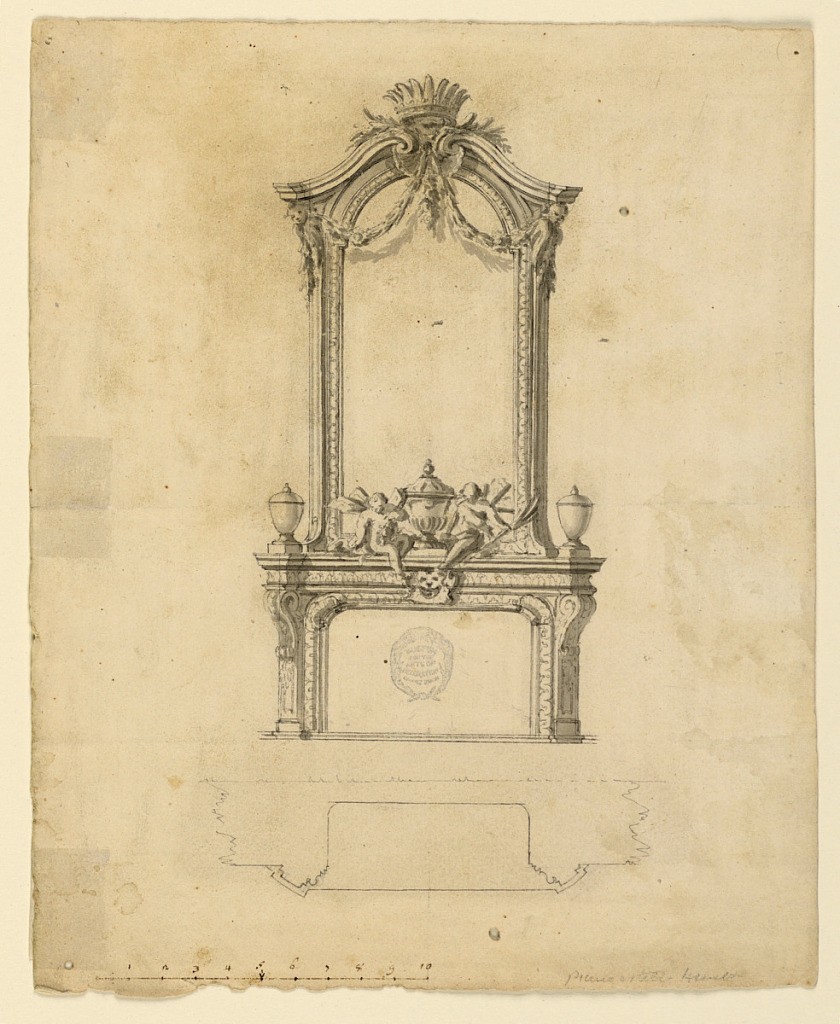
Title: Project for a Mantelpiece
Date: ca. 1730
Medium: Charcoal, pen and ink, brush and watercolor on paper
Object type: Drawing
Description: Design for mantelpiece with mirror. At top, a broken pediment with crown, shell and swags. Sitting on mantel, two figures and three cases. Plan below.